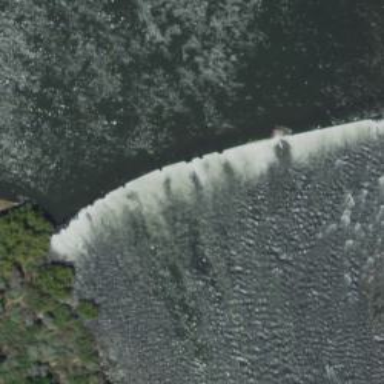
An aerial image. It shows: Weir in waterway.